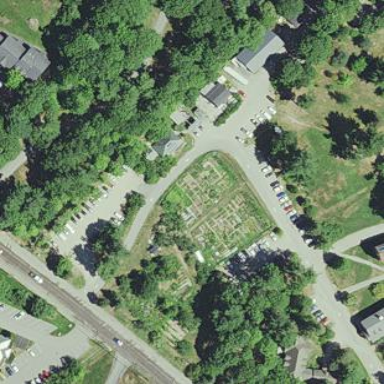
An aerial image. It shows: Community garden filled with leisure land.